Question: In below tabview layout contents how to get reference for each textview and change color, text programatically.?
For example i want to change RF1235678 textview color and text

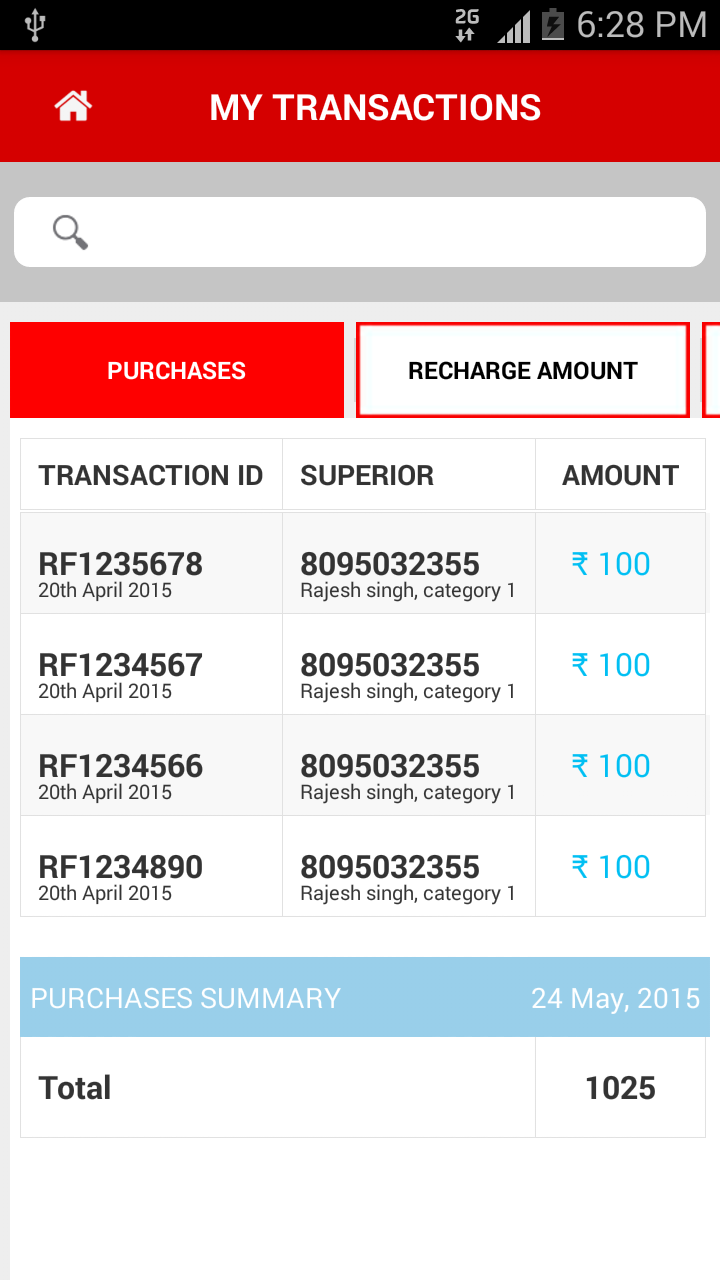
Answer: @Vishwanath
'''
TabSpec tab1 = tabHost.newTabSpec("First Tab");
TextView textView = new TextView(this);
textView.setText("exampletab");
textView.setTextColor(Color.BLUE);
tab1.setIndicator(textView);
tabHost.addTab(tab1);
'''